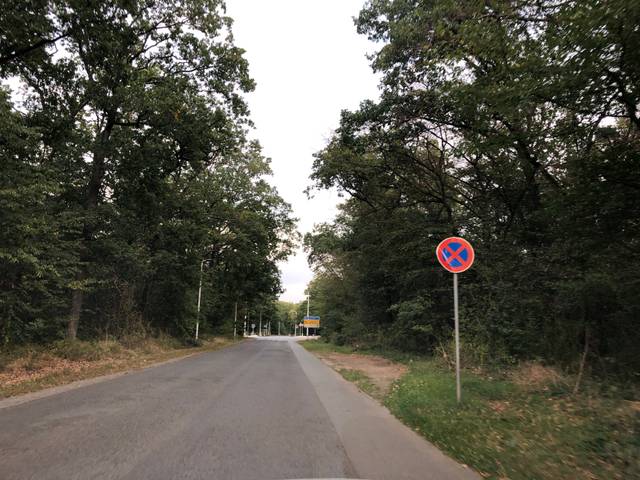
Region: Germany
Coordinates: 49.871, 8.616